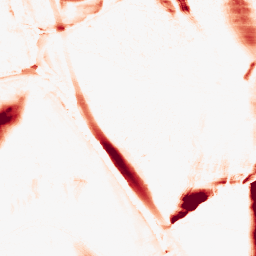
Category: morphological
Decomposition family: morphological_ellipse
Decomposition parameters: operation: opening
width: 10
height: 50
Upsampling method: bicubic
Upsampling parameters: scale: 2
Upsampling scale: 2